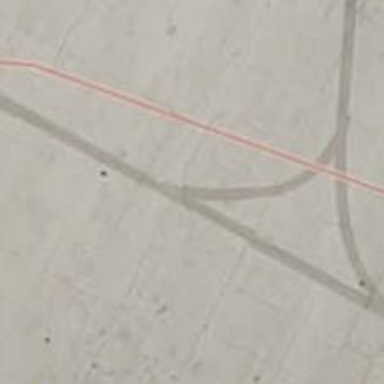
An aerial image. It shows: Image of taxiway at airport.